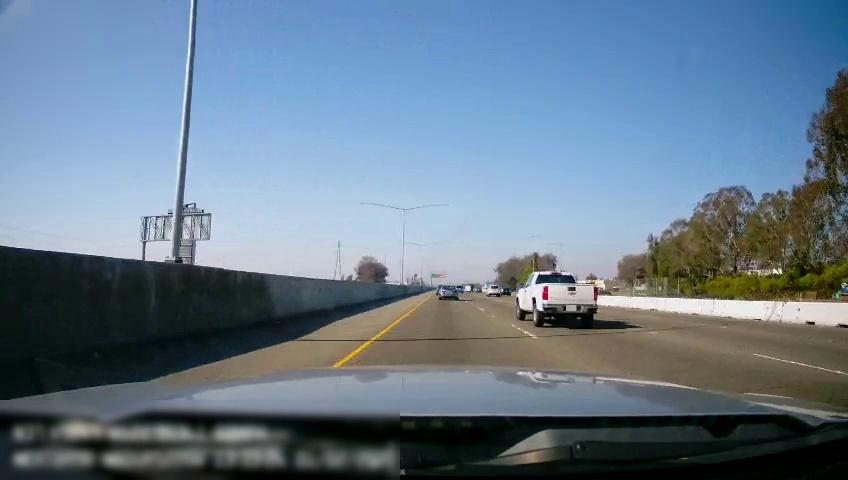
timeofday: Day
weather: Sunny
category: Drivable Space
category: Vehicles | Truck
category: Vehicles | Car
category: Vehicles | SUV
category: Vehicles | Car
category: Lanes | Alternate Lane
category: Lanes | Current Lane
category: Lanes | Current Lane